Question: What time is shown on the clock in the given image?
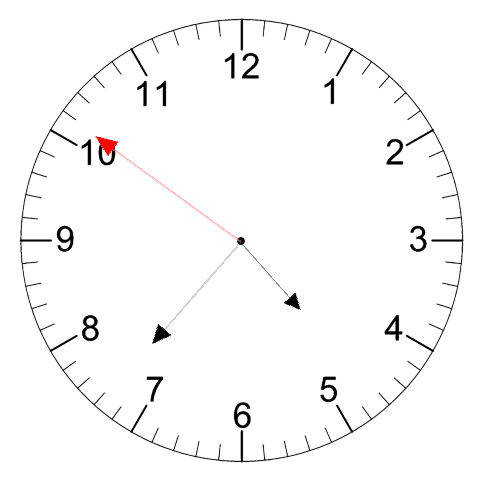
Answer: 04:36:51